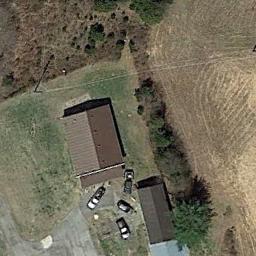
Label: residential